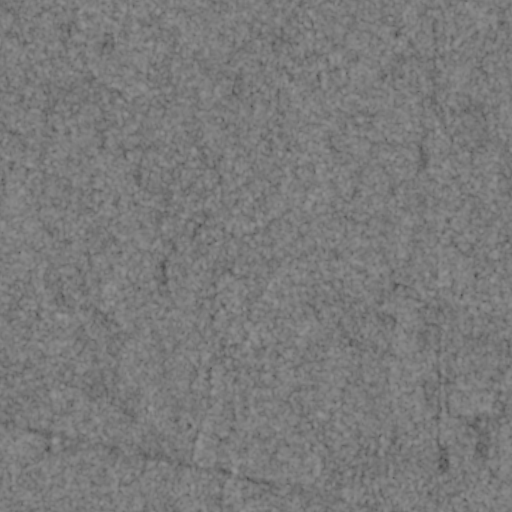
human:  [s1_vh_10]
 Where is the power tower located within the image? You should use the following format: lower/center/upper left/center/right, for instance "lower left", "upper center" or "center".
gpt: The power tower is located in the lower of the image.
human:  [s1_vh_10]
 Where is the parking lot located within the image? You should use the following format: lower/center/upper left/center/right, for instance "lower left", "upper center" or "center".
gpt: There is no parking lot in the image.

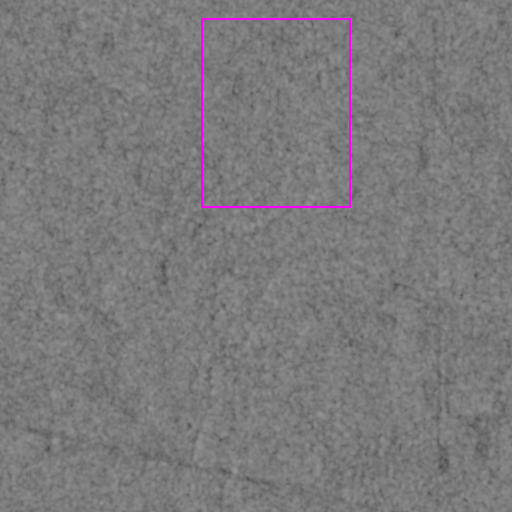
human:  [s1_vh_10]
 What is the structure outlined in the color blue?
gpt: There is no blue outline.
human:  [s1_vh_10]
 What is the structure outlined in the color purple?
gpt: There is no structure outlined in purple.